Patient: sex F, age 39
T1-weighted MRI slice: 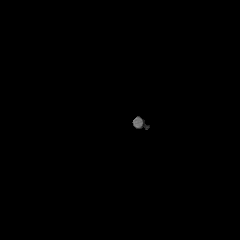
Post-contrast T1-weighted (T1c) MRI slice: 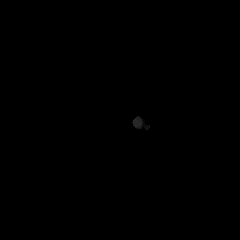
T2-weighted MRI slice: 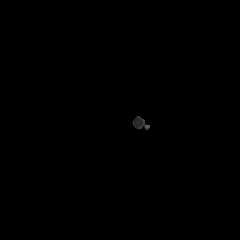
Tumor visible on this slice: no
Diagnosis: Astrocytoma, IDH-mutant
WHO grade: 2